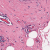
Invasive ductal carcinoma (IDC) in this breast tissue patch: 0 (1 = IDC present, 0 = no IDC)